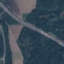
Land use / land cover: Highway